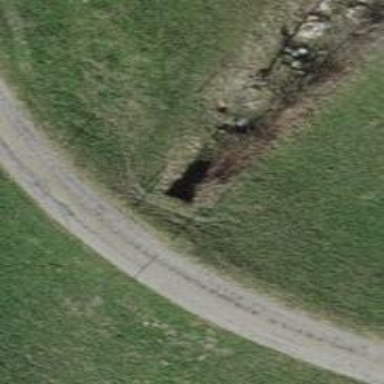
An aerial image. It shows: Culvert tunnel.